Question: According to the java.lang.Exception hierarchy:

And given the Liskov Substitution Principle:
We have two different behaviors for sub-classes (Checked vs Unchecked) and there are scenarios where we can not effectively replace the base class usage with a subclass object unless we change the current code, for example, if we write code like:
'''
try{
InputStream is = new FileInputStream("C://test.txt");//throws IOException
while((i=is.read())!=-1){
c=(char)i;
System.out.print(c);
}
}catch(Exception e){// can not be replaced by any subtype, but IOException
e.printStackTrace();
}
'''
Is this a violation?, why/why not?.
Source: <URL>
## EDIT 1
Example 2:
Given the method:
'''
public class MyClass {
public void test() throws Exception{
// nice stuff
}
}
'''
And the client:
'''
public class MyTest {
MyClass clazz = new MyClass();
// 'Exception' can not be changed by a subclass directly
public void testTest() throws Exception {
clazz.test();
}
}
'''
## EDIT 2
You are telling me that I can create a subclass and override the method and no throw an exception, that is completely valid, but is not what I want to show you.
When I say 'Exception' can not be changed by a subclass directly, I was meaning: you can not write something like:
'''
// You can not do this at home
public class MyTest {
MyClass clazz = new MyClass();
// hey look!, there is a compiler error!
public void testTest() throws NullPointerException {
clazz.test();
}
}
'''
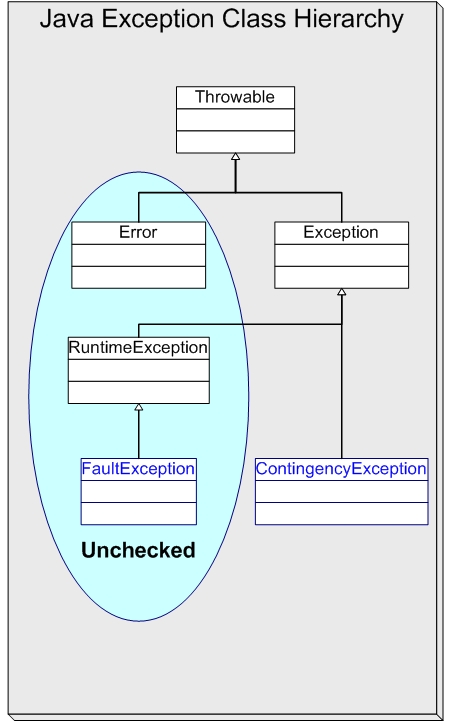
Answer: The LSP means you can use any subclass wherever a base class is expected. Not that you can arbitrarily change class in your code, as in your 'catch' example. Otherwise, OO programs would be unwritable.
Your second example is merely incorrect. The 'throws Exception' be replaced by any subclass of Exception. Not that it's an example of the LSP either way.